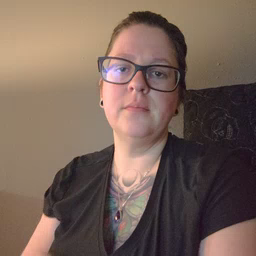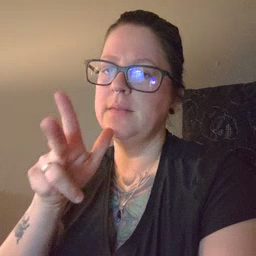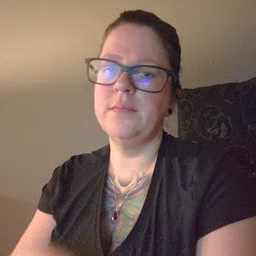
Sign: hen